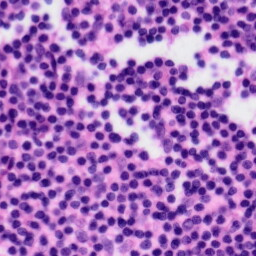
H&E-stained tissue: Tonsil